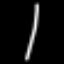
Label: line